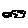
Label: cloud